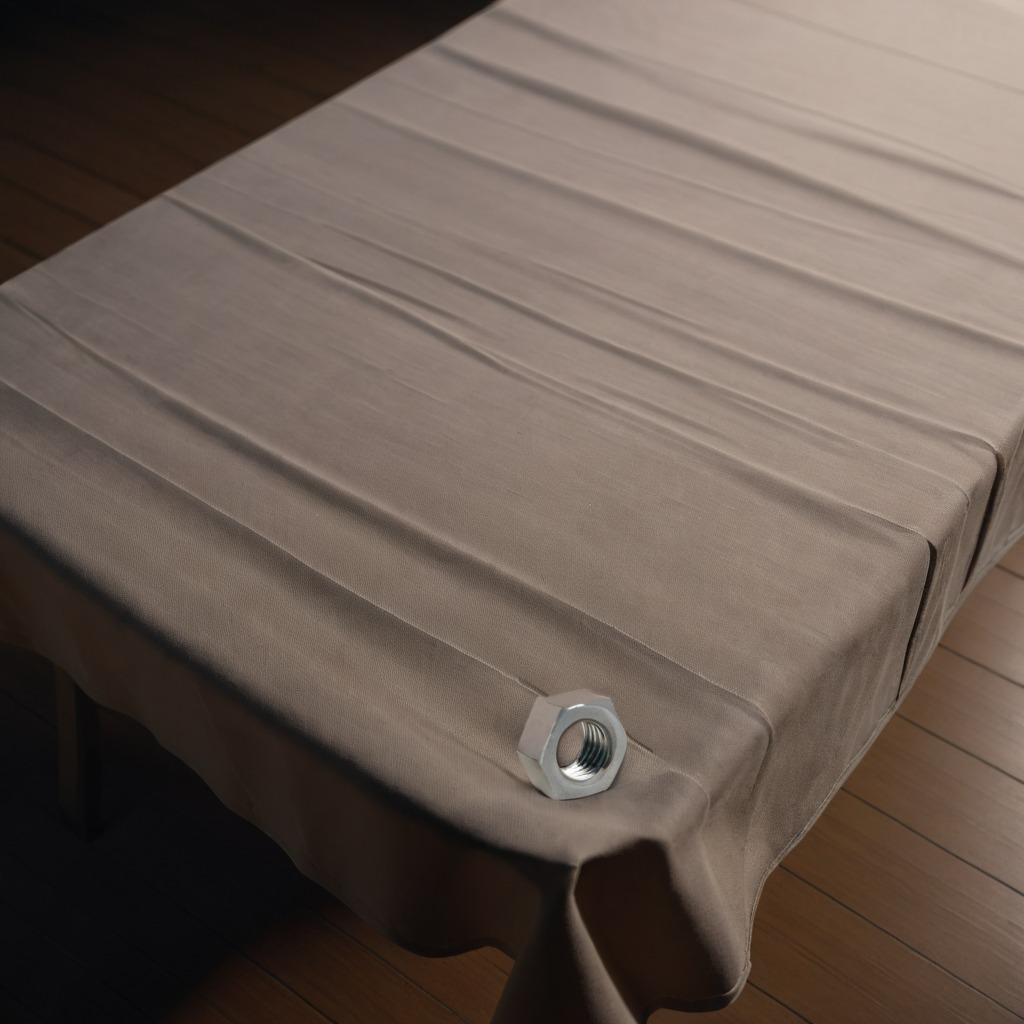
A metal nut lies on a wooden table inside a workshop at night dim ambient light soft shadows worn but beneath the cloth.